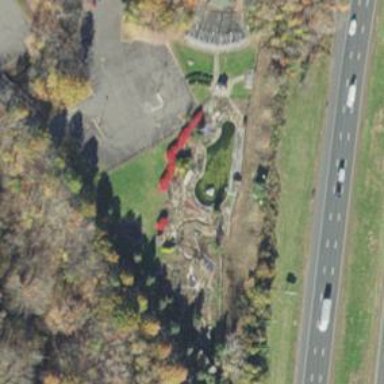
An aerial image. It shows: Miniature golf leisure land.